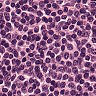
Metastatic tissue present: no